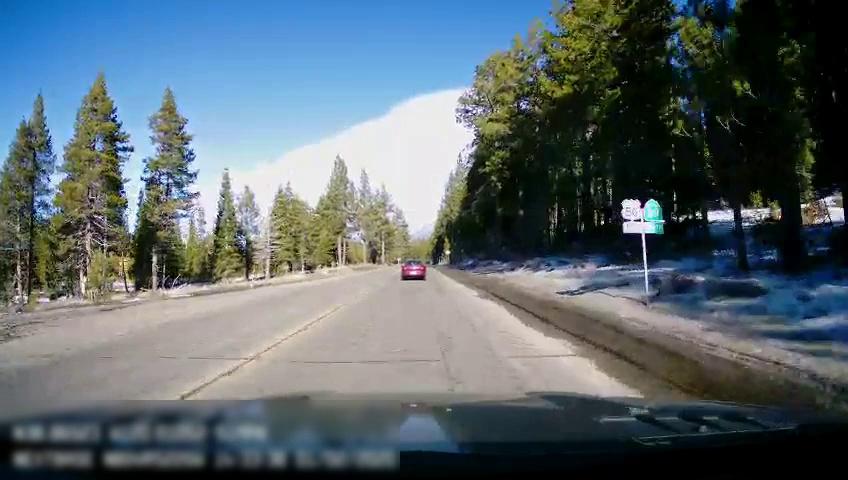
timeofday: Day
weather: Sunny
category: Drivable Space
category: Vehicles | Car
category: Lanes | Current Lane
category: Traffic | Signs
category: Traffic | Signs
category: Traffic | Signs